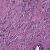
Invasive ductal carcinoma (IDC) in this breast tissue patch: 1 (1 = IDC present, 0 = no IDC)